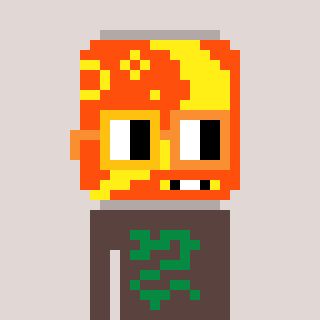
a pixel art character with square yellow and orange glasses, a pop-shaped head and a darkbrown-colored body on a warm background